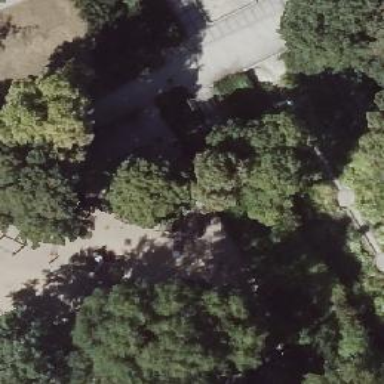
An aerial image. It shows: Playground featuring climbing frame.